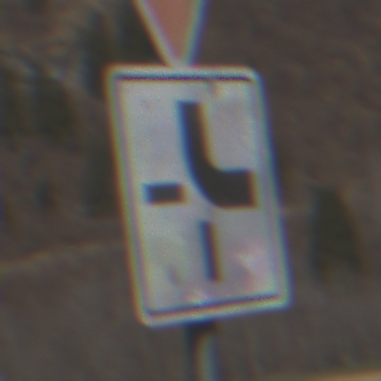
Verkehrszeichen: VerlaufVorfahrtsstrasse4
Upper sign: VorfahrtGewaehren
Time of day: MorningAfternoon
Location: Outdoor (Nature)
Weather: PartlyCloudy
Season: NotSpecified
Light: Natural